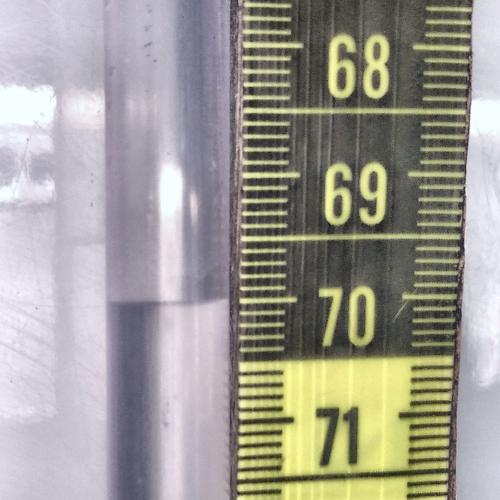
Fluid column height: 70.0 cm